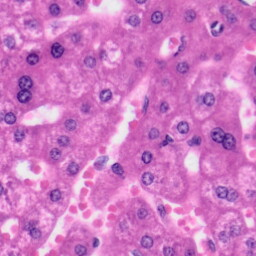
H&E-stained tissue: Liver